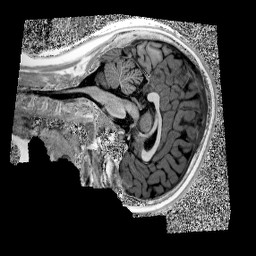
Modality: UNIT1
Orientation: sagittal
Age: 10
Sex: female
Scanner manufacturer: siemens
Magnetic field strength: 3 T
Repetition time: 4 s
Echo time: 0.00303 s